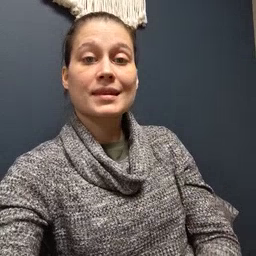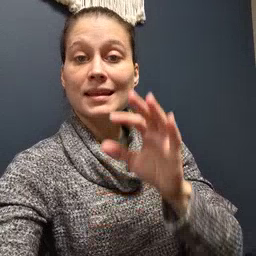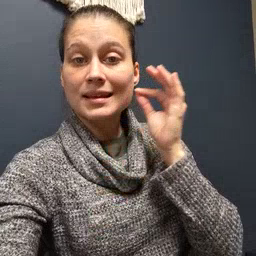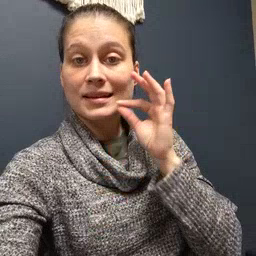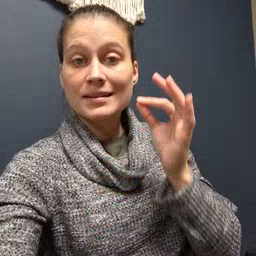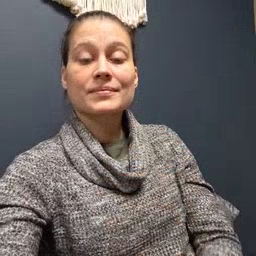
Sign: kitty